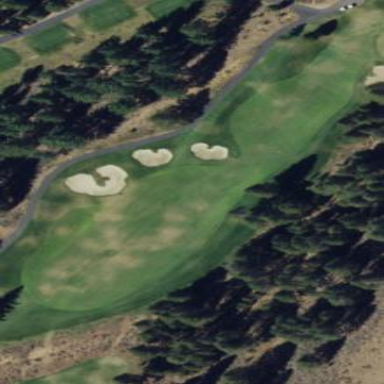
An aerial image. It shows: Rough grassy area used for golf.